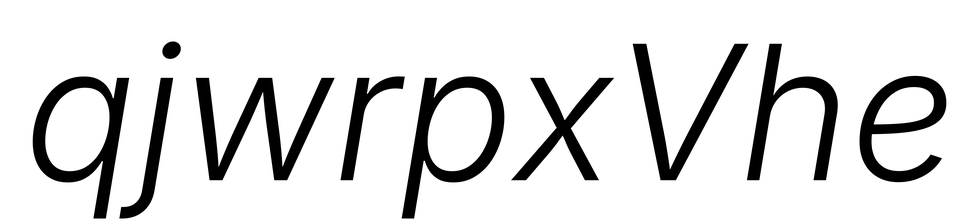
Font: Inter-Italic_Light_Italic